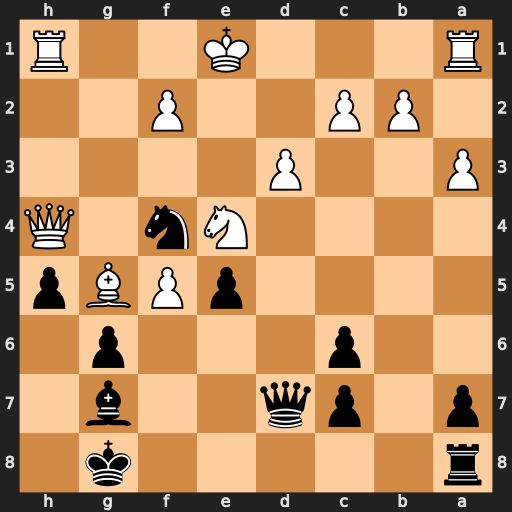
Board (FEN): r5k1/p1pq2b1/2p3p1/4pPBp/4Nn1Q/P2P4/1PP2P2/R3K2R
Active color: b
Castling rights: KQ
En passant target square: -
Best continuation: Ng2+ Ke2 Nxh4